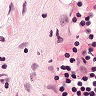
Metastatic tissue present: no